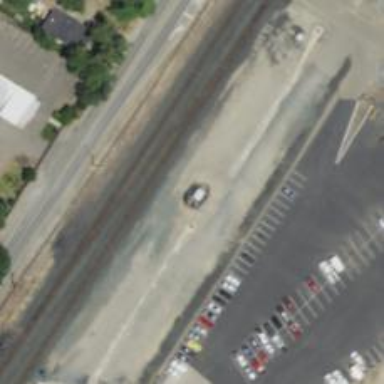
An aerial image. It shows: Railway crossover.